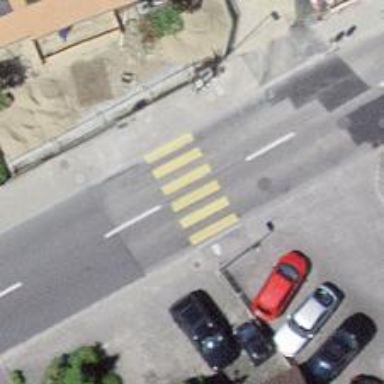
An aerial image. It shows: Marked crossing with zebra stripes on the road.